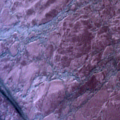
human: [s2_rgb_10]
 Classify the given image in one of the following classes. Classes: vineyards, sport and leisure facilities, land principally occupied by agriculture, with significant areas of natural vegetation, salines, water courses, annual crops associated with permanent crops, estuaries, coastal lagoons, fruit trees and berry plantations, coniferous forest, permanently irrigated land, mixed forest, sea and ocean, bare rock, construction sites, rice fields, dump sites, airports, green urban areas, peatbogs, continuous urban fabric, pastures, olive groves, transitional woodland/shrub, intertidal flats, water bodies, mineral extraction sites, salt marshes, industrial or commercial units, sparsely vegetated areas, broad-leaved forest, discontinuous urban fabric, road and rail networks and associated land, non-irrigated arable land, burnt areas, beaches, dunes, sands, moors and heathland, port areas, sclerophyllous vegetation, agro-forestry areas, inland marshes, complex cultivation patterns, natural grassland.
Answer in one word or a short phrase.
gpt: sea and ocean